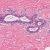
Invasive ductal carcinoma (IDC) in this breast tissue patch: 0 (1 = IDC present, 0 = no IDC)